Для ускорения «тяжелых» заряженных частиц (протоны, ионы) используют высоковольтный электростатический генератор Ван-де-Граффа (см. рисунок).  Заряды переносятся диэлектрической лентой и заряжают высоковольтный сферический электрод. Поверхностные заряды передаются ленте от источника вблизи нижнего шкива. Заряды стекают со сферического электрода через камеру, в которой ускоряются заряженные частицы (на рисунке она условно изображена в виде некоторого нагрузочного сопротивления). Предположим, что радиус высоковольтного электрода $R=1~м$, скорость движения ленты $v=10~м/с$, а ширина ленты $l=60~см$. Все устройство находится в воздухе, в котором электрический пробой наступает при напряженности электрического поля $E_{пр}=30~кВ/см$.
Найдите:
Максимальный ток, который может протекать через нагрузку;
Максимальный потенциал высоковольтного электрода;
Минимальную (без учета трения) мощность электродвигателя, вращающего шкив ленты, при которой могут быть достигнуты максимальные значения тока и потенциала. Электрическая постоянная $\varepsilon_{0}=8.85 \cdot 10^{-12}~Ф/м$.
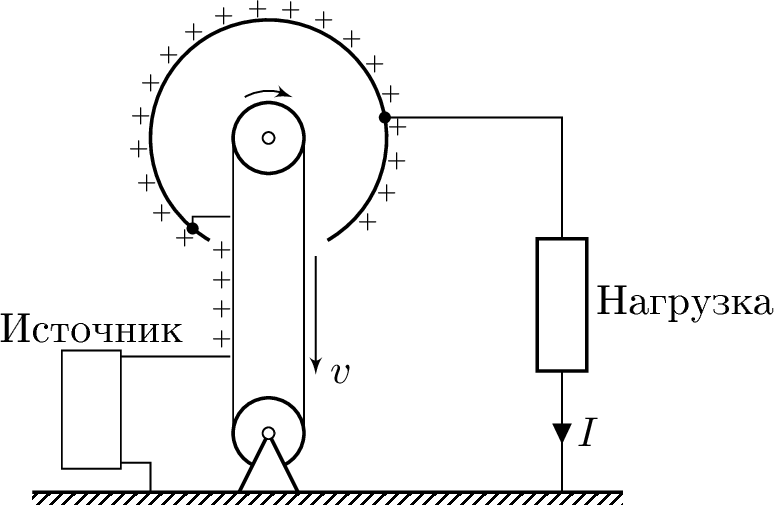
Найдите:

Максимальный ток, который может протекать через нагрузку;
Решение: В стационарном режиме ток нагрузки определяется зарядом $q$, переносимым лентой за некоторое время $\tau$: $$ I=\frac{q}{\tau}=\sigma l v, $$ где $\sigma$ — поверхностная плотность заряда ленты. Максимальное значение тока определяется электрической прочностью воздуха: $$ I_{\max }=\sigma_{\max } l v=\left(2 \varepsilon_{0} E_{пр}\right) l v \approx 0.32~мА . $$
Ответ: $$ I_{\max }=\left(2 \varepsilon_{0} E_{пр}\right) l v \approx 0.32~мА . $$

Максимальный потенциал высоковольтного электрода;
Решение: Максимальный потенциал сферы также определяется электрической прочностью воздуха. Для сферического электрода $\varphi=R \cdot E$, где $E$ — напряженность электрического поля вблизи электрода. Поэтому $$ \varphi_{\max }=R \cdot E_{пр}=3.0 \cdot 10^{6}~В. $$
Ответ: $$ \varphi_{\max }=R \cdot E_{пр}=3.0 \cdot 10^{6}~В. $$

Минимальную (без учета трения) мощность электродвигателя, вращающего шкив ленты, при которой могут быть достигнуты максимальные значения тока и потенциала.
Решение: Минимальная мощность электродвигателя определяется электрической мощностью, выделяющейся в нагрузке: $$ P_{\min } \approx I_{\max } \cdot \varphi_{\max }=960~Вт. $$ В приведенной оценке минимальной мощности не учитывается эффект сложения полей ленты и сферы в области их максимального сближения. Этот эффект частично компенсируется перераспределением заряда на сфере, а также тем, что большая часть ленты находится вне сферы и вертикальная составляющая создаваемого ею поля направлена против поля сферы в рассматриваемой области.
Ответ: $$ P_{\min } \approx I_{\max } \cdot \varphi_{\max }=960~Вт. $$
Темы:
T, Электричество, Электростатика, Всероссийские, Мощность, Электрогенератор